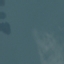
Land use / land cover class: SeaLake